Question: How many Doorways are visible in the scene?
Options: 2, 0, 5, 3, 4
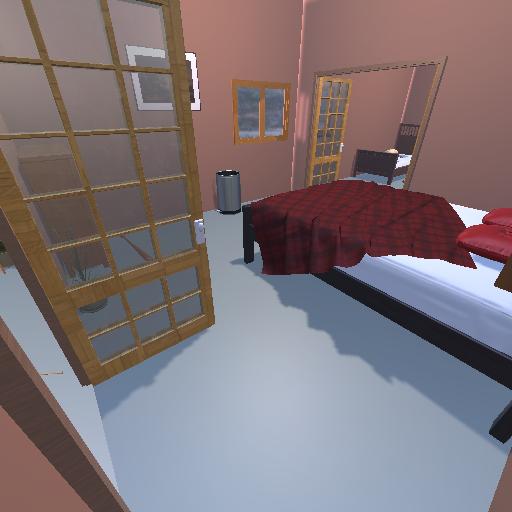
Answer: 2